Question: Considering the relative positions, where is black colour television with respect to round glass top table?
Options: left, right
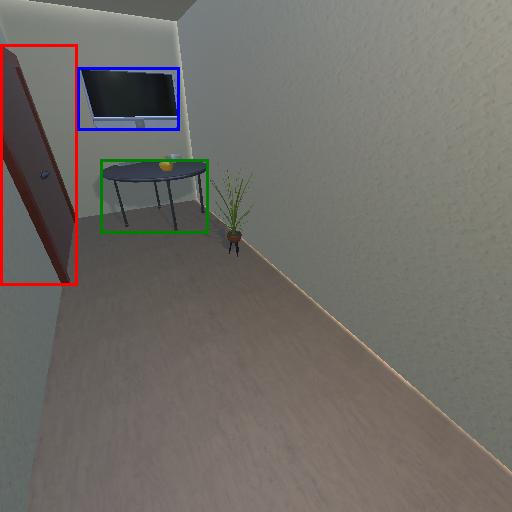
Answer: left